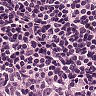
Metastatic tissue present: no